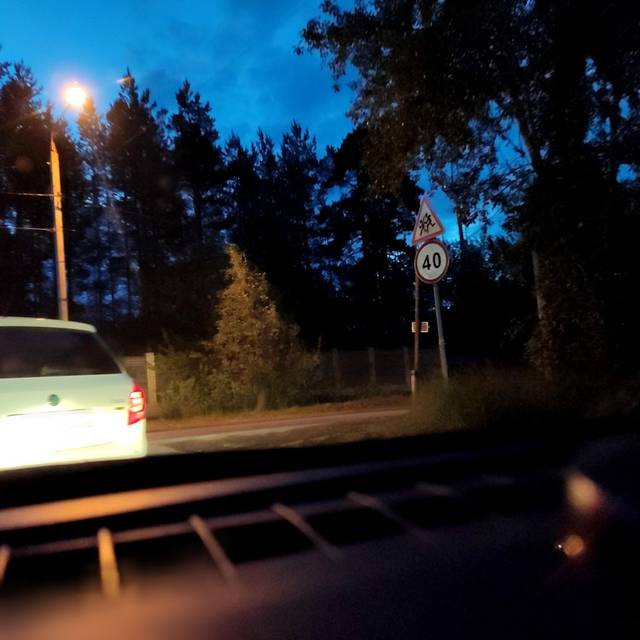
Region: Russia
Coordinates: 58.047, 56.282